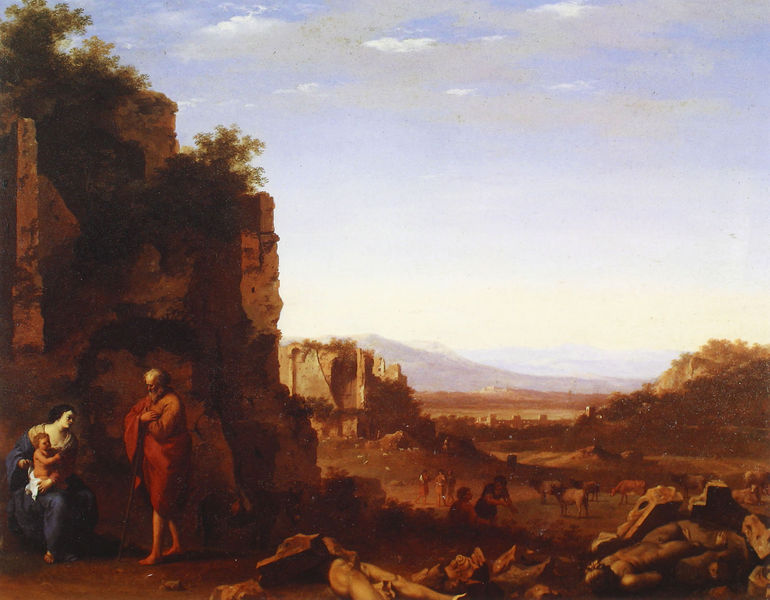
Titel: Rast auf der Flucht nach Ägypten
Künstler: Cornelis van Poelenburch
Institution: Havard, University Art Museum (Fogg Art Museum)
Schlagwörter: baum, blau, gemälde, himmel, mann, wolken, bäume, landschaft, menschen, ocker, frau, gebäude, rot, tier, tuch, malerei, historie, kühe, vieh, kind, kinder, skulptur, statue, fels, mauer, herde, kuh, rind, baby, rast, figuren, trümmer, plastik, flucht, panorama, ruine, rinder, idyll, ruinen, kleinkind, skulpturen, christus, jesus, maria, ochse, ochsen, stier, stiere, hirte, hirten, joseph, ägypten, jesuskind, ruhe auf der flucht